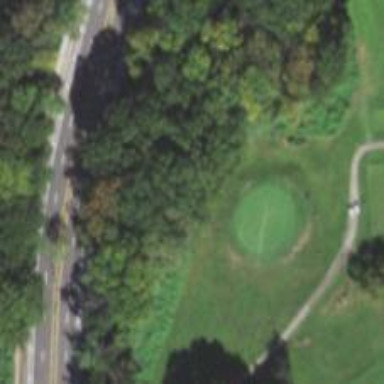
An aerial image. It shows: View of golf hole.